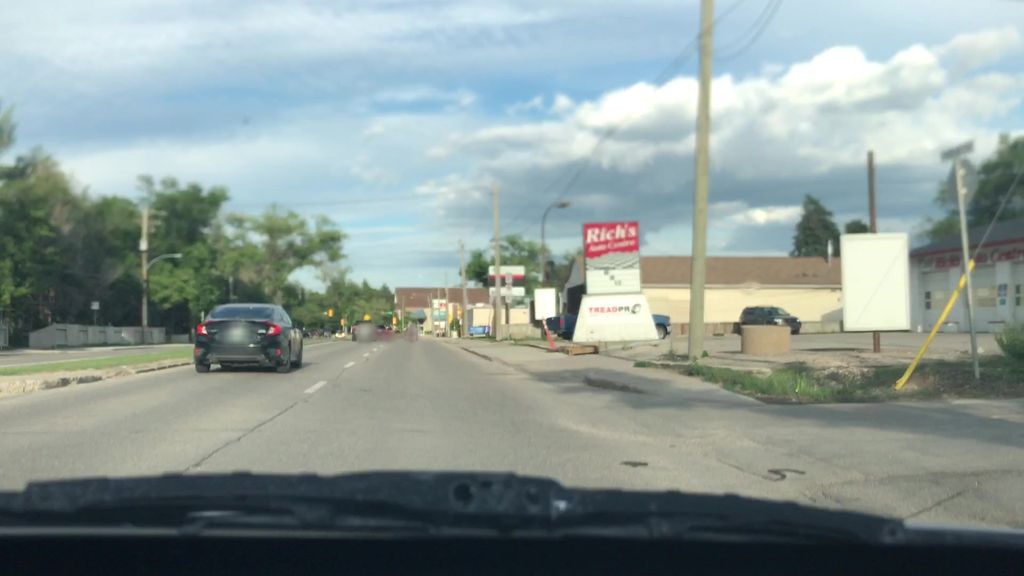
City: winnipeg